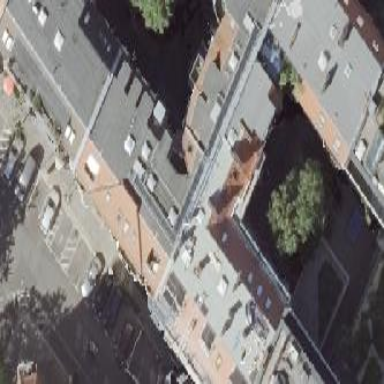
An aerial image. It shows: Residential building with double saltbox roof shape.